Question: In my current Webproject I have to implement a table containing all days of a month, resulting in ~30-31 table columns. Since such a huge table isn't very pretty, I wanted to implement something similar to the tables of Doodle Polls. Doodle folds a table, replaces the hidden columns with a pic and if you click on that picture it unfolds the columns -> displays the hidden columns.
But how do I achieve such a behaviour? I'm new to Javascript and not that familiar with fancy CSS3 techniques.
Especially, how do I replace the hidden columns with a picture?
The tutorials I've found only allow to hide specific columns and not to replace them.
PS: I also tagged RoR, since the project I'm working on is built with RoR and maybe there is also a Rails solution for that problem?
PPS:

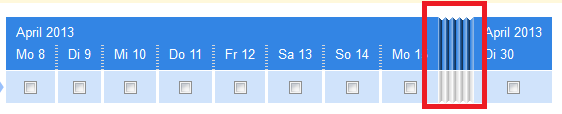
Answer: You could hide the columns you want to hide first and have a column with the image displayed in the table. When the image (folding) is clicked you can hide the column containing the picture and make the other columns visible again. This is not really about some fancy css3 stuff but you need basic knowledge of how to interact with DOM elements through javascript (hide / show) elements. That should do the trick.
See <URL>.